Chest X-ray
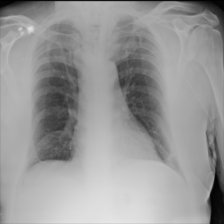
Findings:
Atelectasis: negative
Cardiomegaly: negative
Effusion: negative
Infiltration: negative
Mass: negative
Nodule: negative
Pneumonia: negative
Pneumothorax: negative
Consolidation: negative
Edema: negative
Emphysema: negative
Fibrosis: negative
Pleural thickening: negative
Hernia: negative